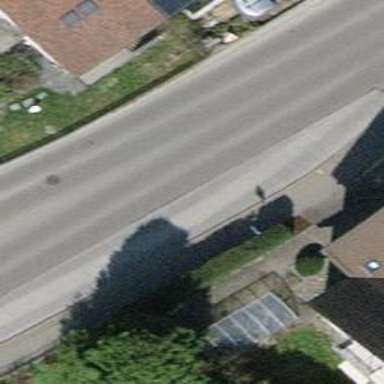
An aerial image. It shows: Bus stop with designated public transport stop position.